Question: I am trying to draw arc within a circle and fill the arc's. Here is the code i am using:
'''
CGContextRef ctx = UIGraphicsGetCurrentContext();
CGContextAddEllipseInRect(ctx, rect);
CGContextSetFillColor(ctx, CGColorGetComponents([[clrArray objectAtIndex:0] CGColor]));
CGContextFillPath(ctx);
CGFloat radius = 12.5;
CGFloat startAngle1 = DegreesToRadians(0);
CGFloat endAngle1 = DegreesToRadians(135);
CGFloat startAngle2 = DegreesToRadians(135);
CGFloat endAngle2 = DegreesToRadians(270);
//draw arc
CGPoint center = CGPointMake(radius,radius);
//Arc 1
CGContextAddArc(ctx,
center.x,
center.y,
radius,
startAngle1,
endAngle1,
YES);
[(UIColor*)[clrArray objectAtIndex:1] set];
CGContextFillPath(ctx);
//Arc 2
CGContextAddArc(ctx,
center.x,
center.y,
radius,
startAngle2,
endAngle2,
YES);
[(UIColor*)[clrArray objectAtIndex:2] set];
CGContextFillPath(ctx);
'''
It is not drawing right. If i only provide one arc then if its angle is less than 180 then it is also not daring right. What i am doing wrong?
Here is the image of what is happening

I used start angle 0 and end angle 45 in this image
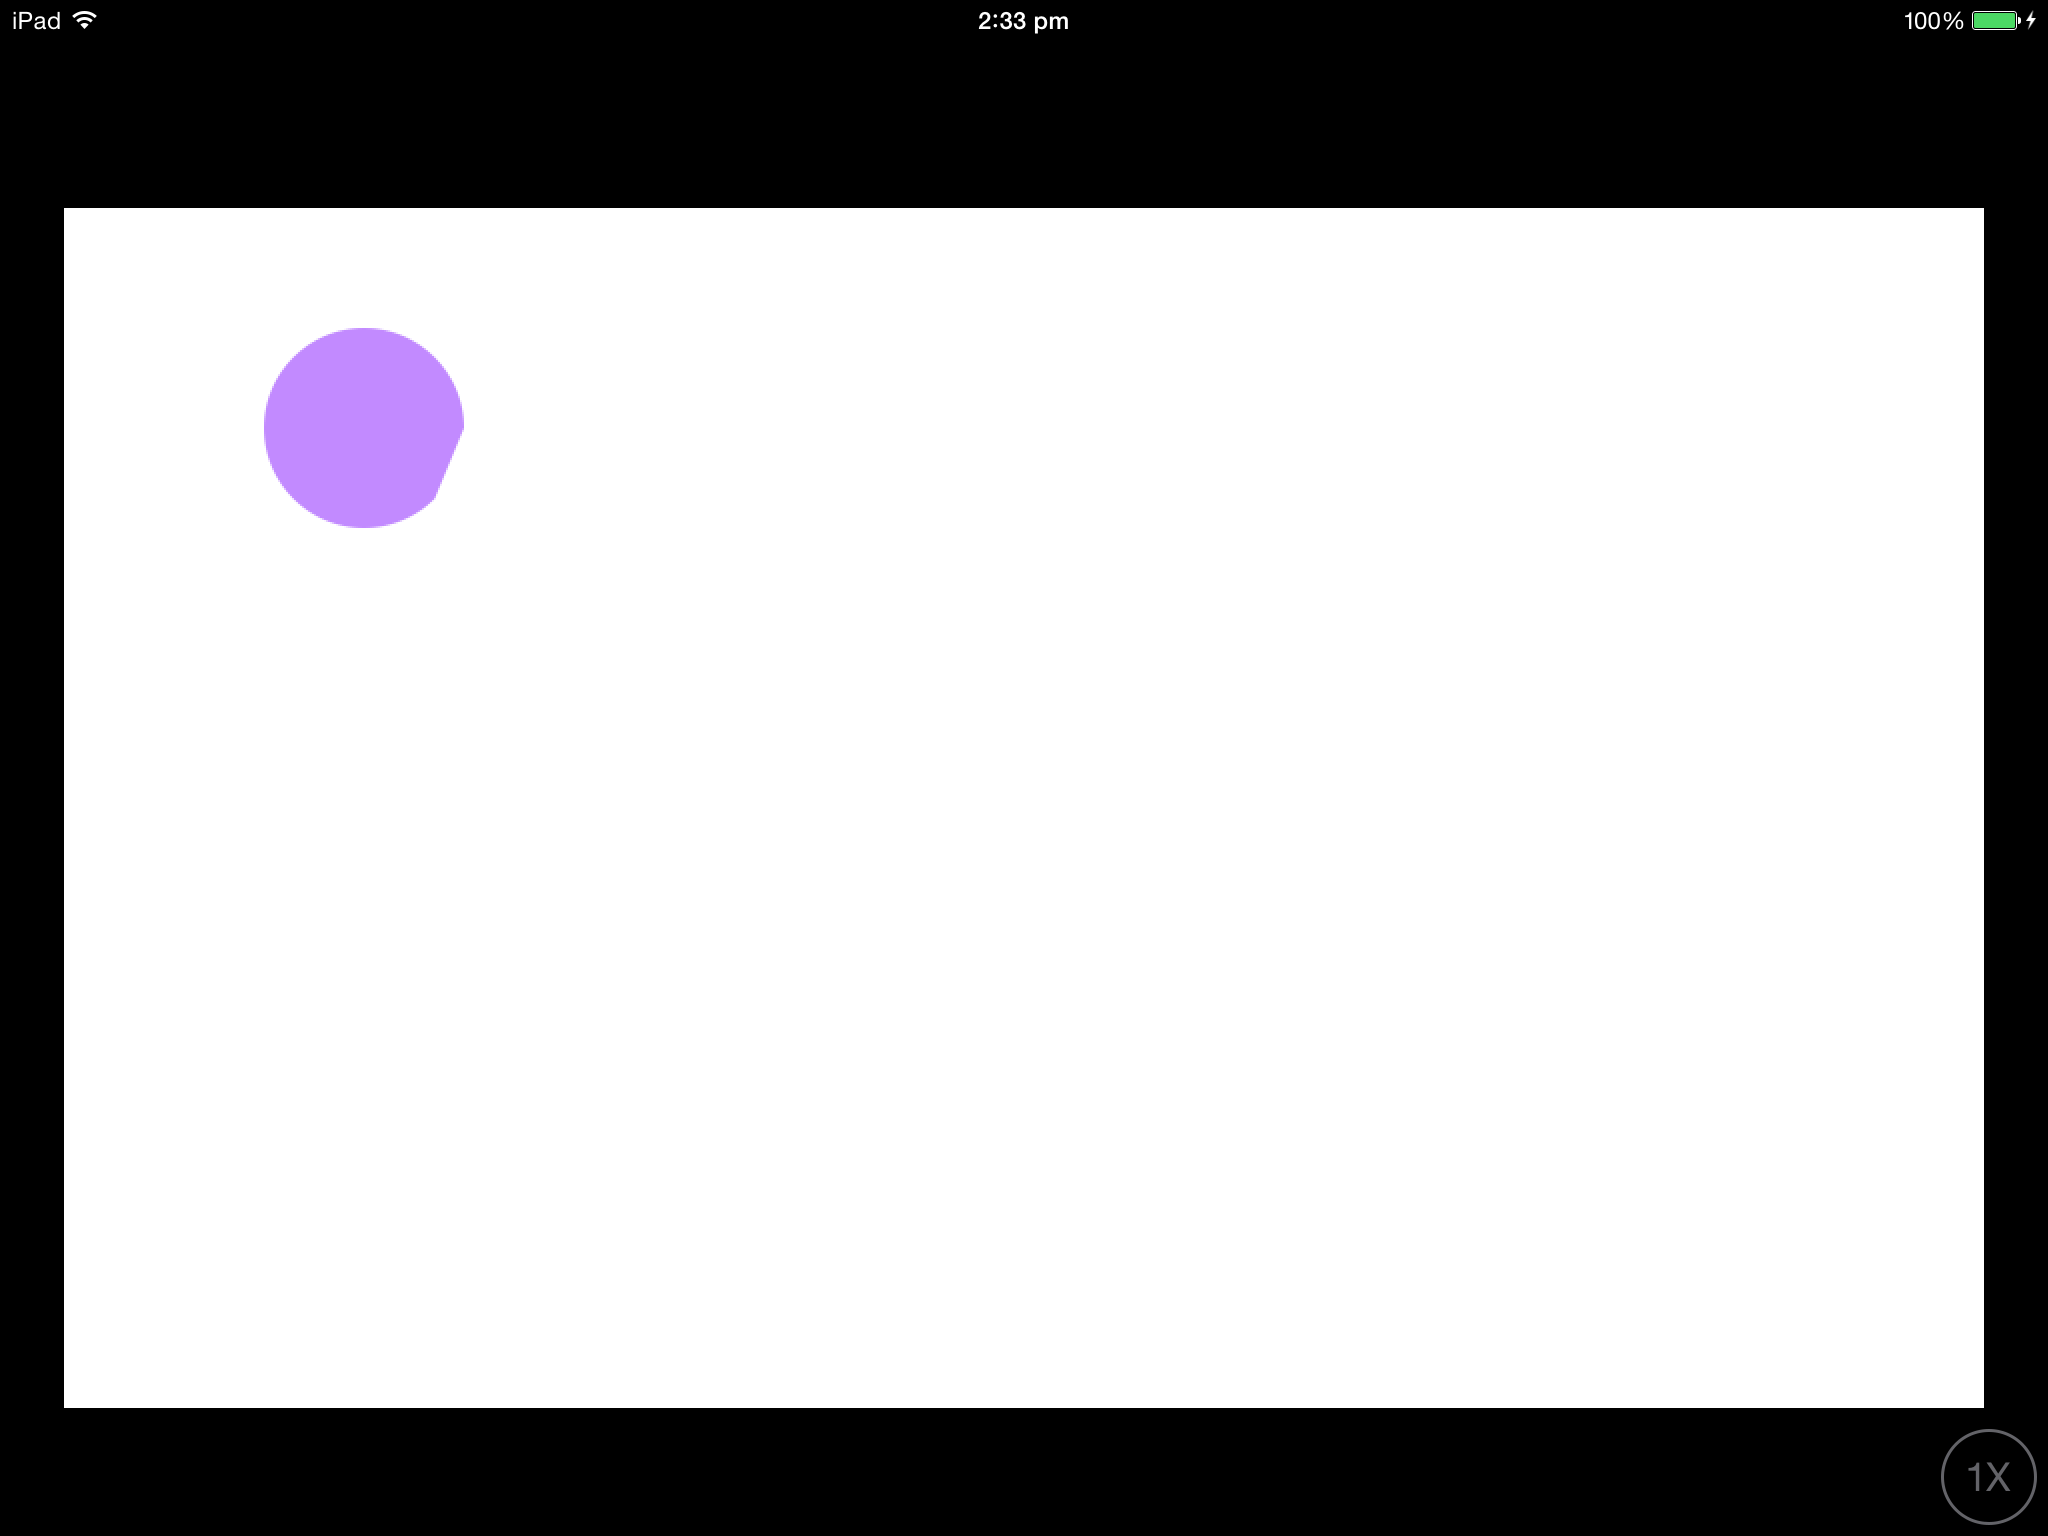
Answer: Got another solution using bezier Path
'''
CGContextRef ctx = UIGraphicsGetCurrentContext();
CGFloat radius = 50.0/2.0;
CGPoint center = CGPointMake(radius,radius);
CGFloat startAngle1 = DegreesToRadians(0);
CGFloat endAngle1 = DegreesToRadians(120);
CGFloat startAngle2 = DegreesToRadians(120);
CGFloat endAngle2 = DegreesToRadians(240);
CGContextSaveGState(ctx);
UIBezierPath* clip1 = [UIBezierPath bezierPathWithArcCenter:center
radius:radius
startAngle:startAngle1
endAngle:endAngle1
clockwise:YES];
[clip1 addLineToPoint:center];
[clip1 closePath];
[clip1 addClip];
UIBezierPath *arc1 = [UIBezierPath bezierPathWithOvalInRect:CGRectMake(0, 0, 50, 50)];
[[UIColor blackColor] set];
[arc1 fill];
CGContextRestoreGState(ctx);
CGContextSaveGState(ctx);
UIBezierPath* clip2 = [UIBezierPath bezierPathWithArcCenter:center
radius:radius
startAngle:startAngle2
endAngle:endAngle2
clockwise:YES];
[clip2 addLineToPoint:center];
[clip2 closePath];
[clip2 addClip];
UIBezierPath *arc2 = [UIBezierPath bezierPathWithOvalInRect:CGRectMake(0, 0, 50, 50)];
[[UIColor orangeColor] set];
[arc2 fill];
CGContextRestoreGState(ctx);
'''